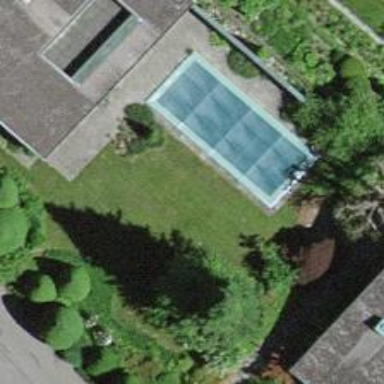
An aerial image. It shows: Swimming pool located in leisure land.